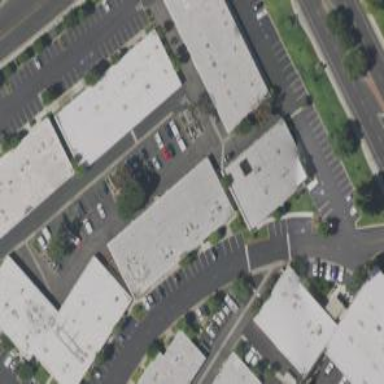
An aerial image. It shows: Commercial building.